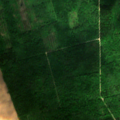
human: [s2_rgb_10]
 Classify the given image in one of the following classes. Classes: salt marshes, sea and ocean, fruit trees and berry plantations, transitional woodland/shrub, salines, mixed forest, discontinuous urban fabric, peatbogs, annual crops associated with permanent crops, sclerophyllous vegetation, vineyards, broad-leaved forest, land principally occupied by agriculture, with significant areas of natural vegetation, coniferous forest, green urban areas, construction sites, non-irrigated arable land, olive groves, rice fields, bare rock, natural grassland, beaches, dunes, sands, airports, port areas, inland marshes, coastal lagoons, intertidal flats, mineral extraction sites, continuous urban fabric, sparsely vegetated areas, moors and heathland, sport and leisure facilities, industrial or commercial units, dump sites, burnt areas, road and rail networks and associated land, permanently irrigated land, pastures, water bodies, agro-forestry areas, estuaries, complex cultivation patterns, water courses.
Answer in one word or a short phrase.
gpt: non-irrigated arable land, broad-leaved forest